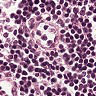
Metastatic tissue present: no